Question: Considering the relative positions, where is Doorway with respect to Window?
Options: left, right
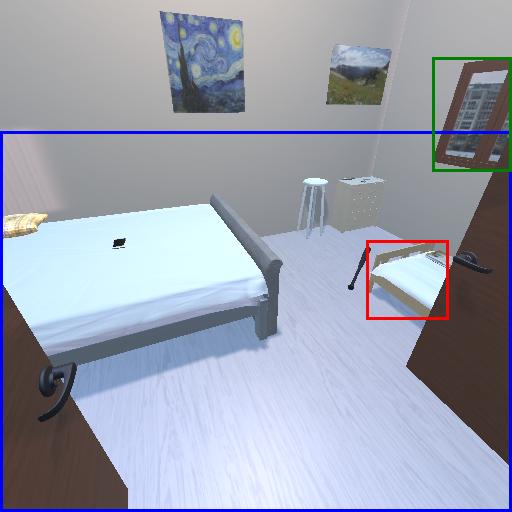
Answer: left